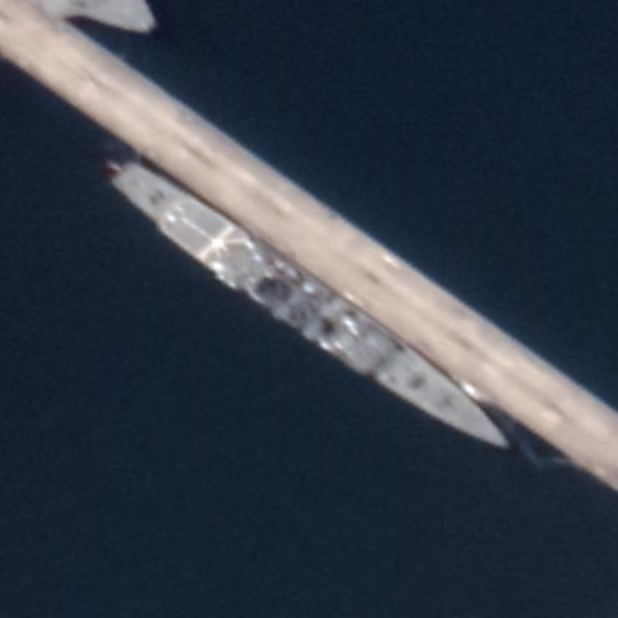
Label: Abukuma-class_frigate